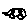
Label: car